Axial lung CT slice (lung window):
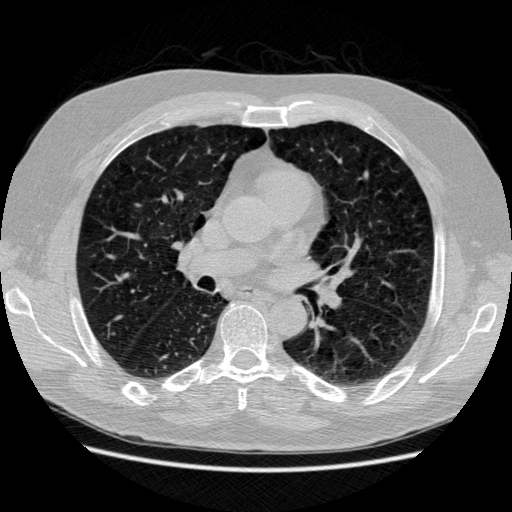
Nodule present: no